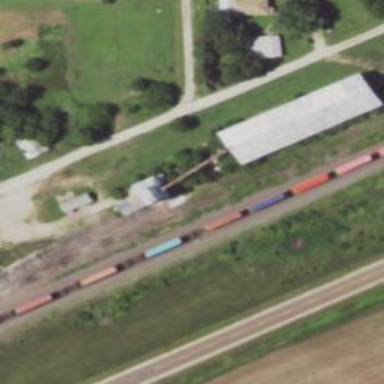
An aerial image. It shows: Railway spur service.